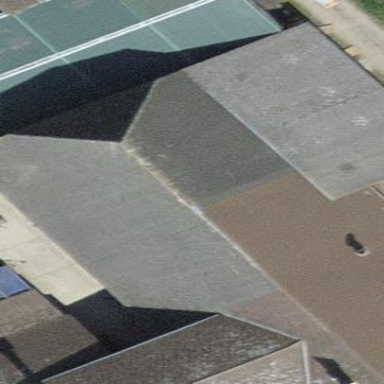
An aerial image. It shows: Farm building.